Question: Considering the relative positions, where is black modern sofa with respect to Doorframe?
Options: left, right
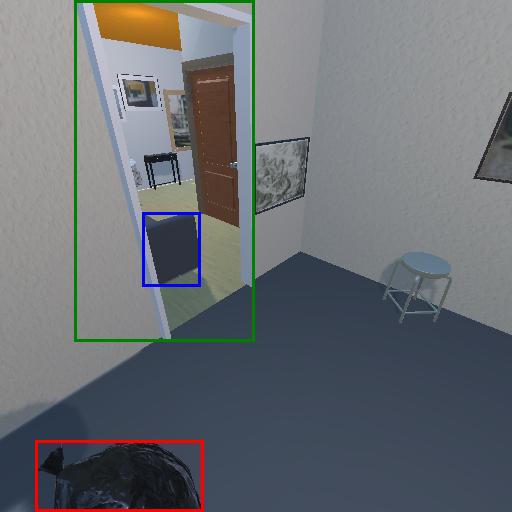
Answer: left